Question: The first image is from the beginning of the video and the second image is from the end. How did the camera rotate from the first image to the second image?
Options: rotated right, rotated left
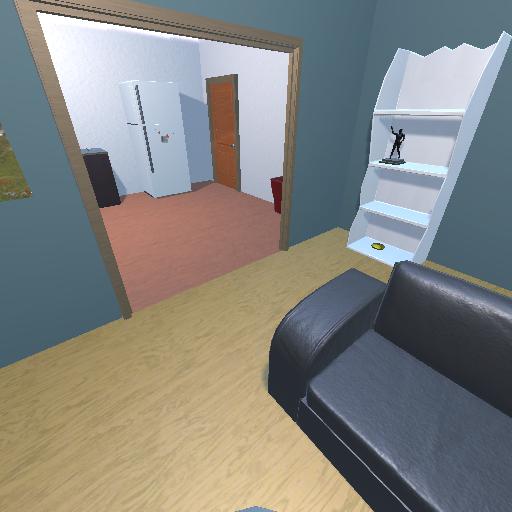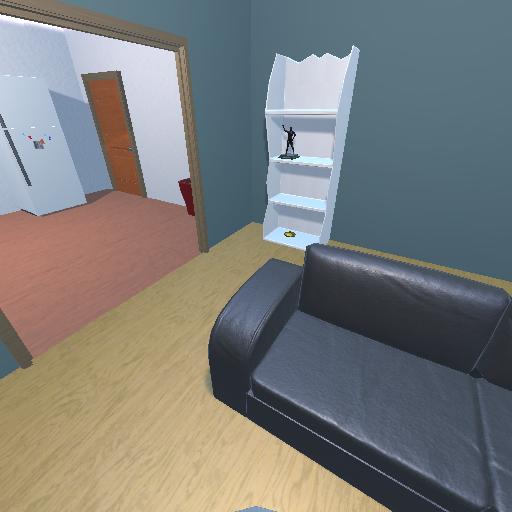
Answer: rotated right